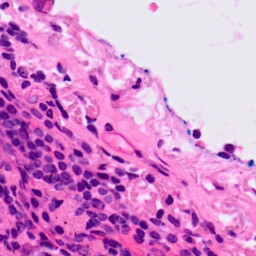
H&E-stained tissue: Lung